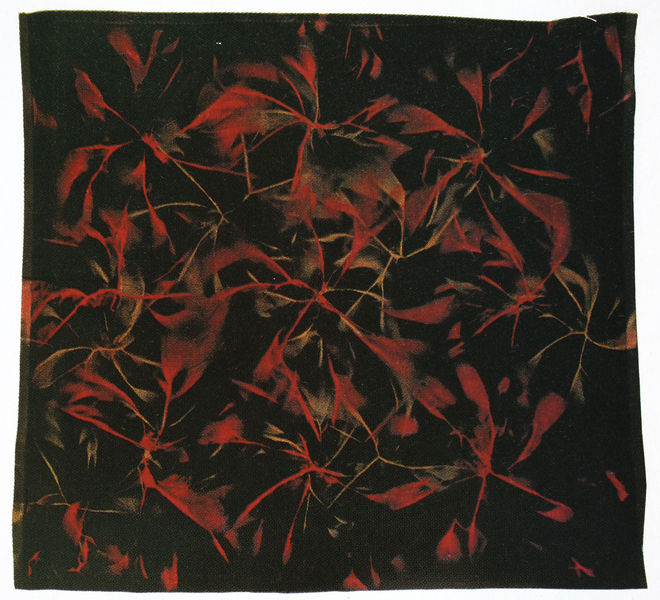
Titel: Stoffmusterentwurf "Roter Herbst"
Künstler: Ljudmila Majakowskaja
Standort: Moskau
Institution: Majakowskij-Museum
Schlagwörter: schatten, grün, ocker, licht, schwarz, rot, tuch, beige, rahmen, floral, kreuz, geäst, diagonale, zentrum, batik, ästchen